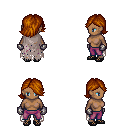
a pixel art fantasy rpg character, female body template, human, dark skin, gray tattered cape, magenta pants, brunette swoop hairstyle, metal gloves, ghillies, four views (front, back, left, right), 2x2 character sprite sheet, small pixel art, hard edges, no anti-aliasing